Field crop: maize
Growth stage: 2
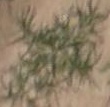
Species: salsola